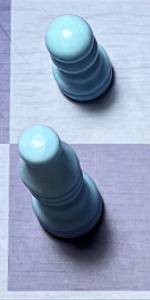
Label: Bishop_White